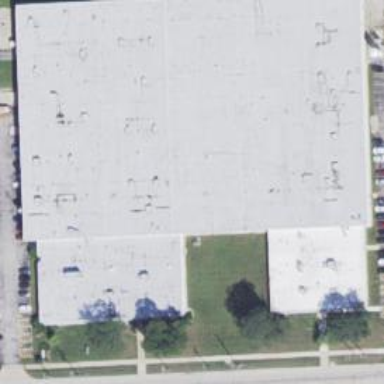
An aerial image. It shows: Industrial building.